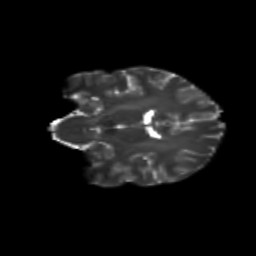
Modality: T2w
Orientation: coronal
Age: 21
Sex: female
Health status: healthy
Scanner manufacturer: siemens
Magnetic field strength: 3 T
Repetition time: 8.6 s
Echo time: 0.095 s